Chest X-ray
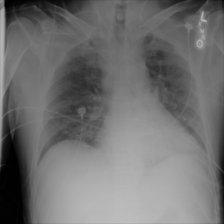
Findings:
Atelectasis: negative
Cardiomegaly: negative
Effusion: negative
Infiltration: negative
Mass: negative
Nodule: negative
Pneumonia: negative
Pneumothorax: negative
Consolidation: negative
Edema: negative
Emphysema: negative
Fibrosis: negative
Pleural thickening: negative
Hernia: negative